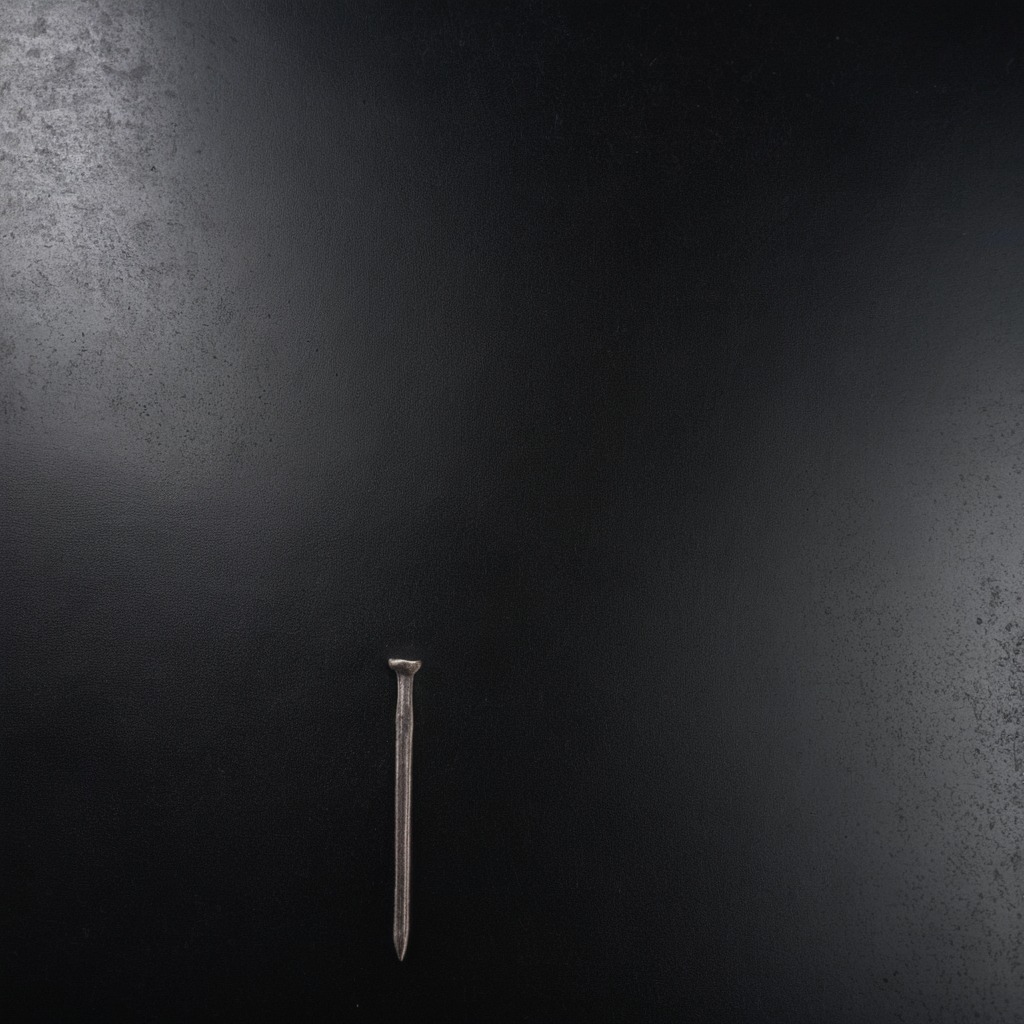
A black iron nail lies on a clean granite tabletop inside a workshop at night.